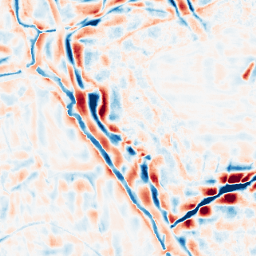
Category: wavelet
Decomposition family: wavelet_dwt
Decomposition parameters: wavelet: sym4
level: 4
Upsampling method: sinc_blackman
Upsampling parameters: scale: 4
kernel_size: 8
Upsampling scale: 4